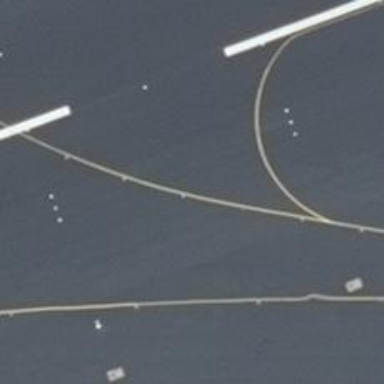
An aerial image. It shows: Taxiway at the airport with concrete surface.